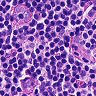
Metastatic tissue present: no